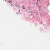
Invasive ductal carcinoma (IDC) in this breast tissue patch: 0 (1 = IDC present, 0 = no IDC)